Interaction volume radius: 10 \u00c5
Interaction volume height: 15 \u00c5
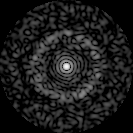
Disorder parameter: 0.8568